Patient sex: M
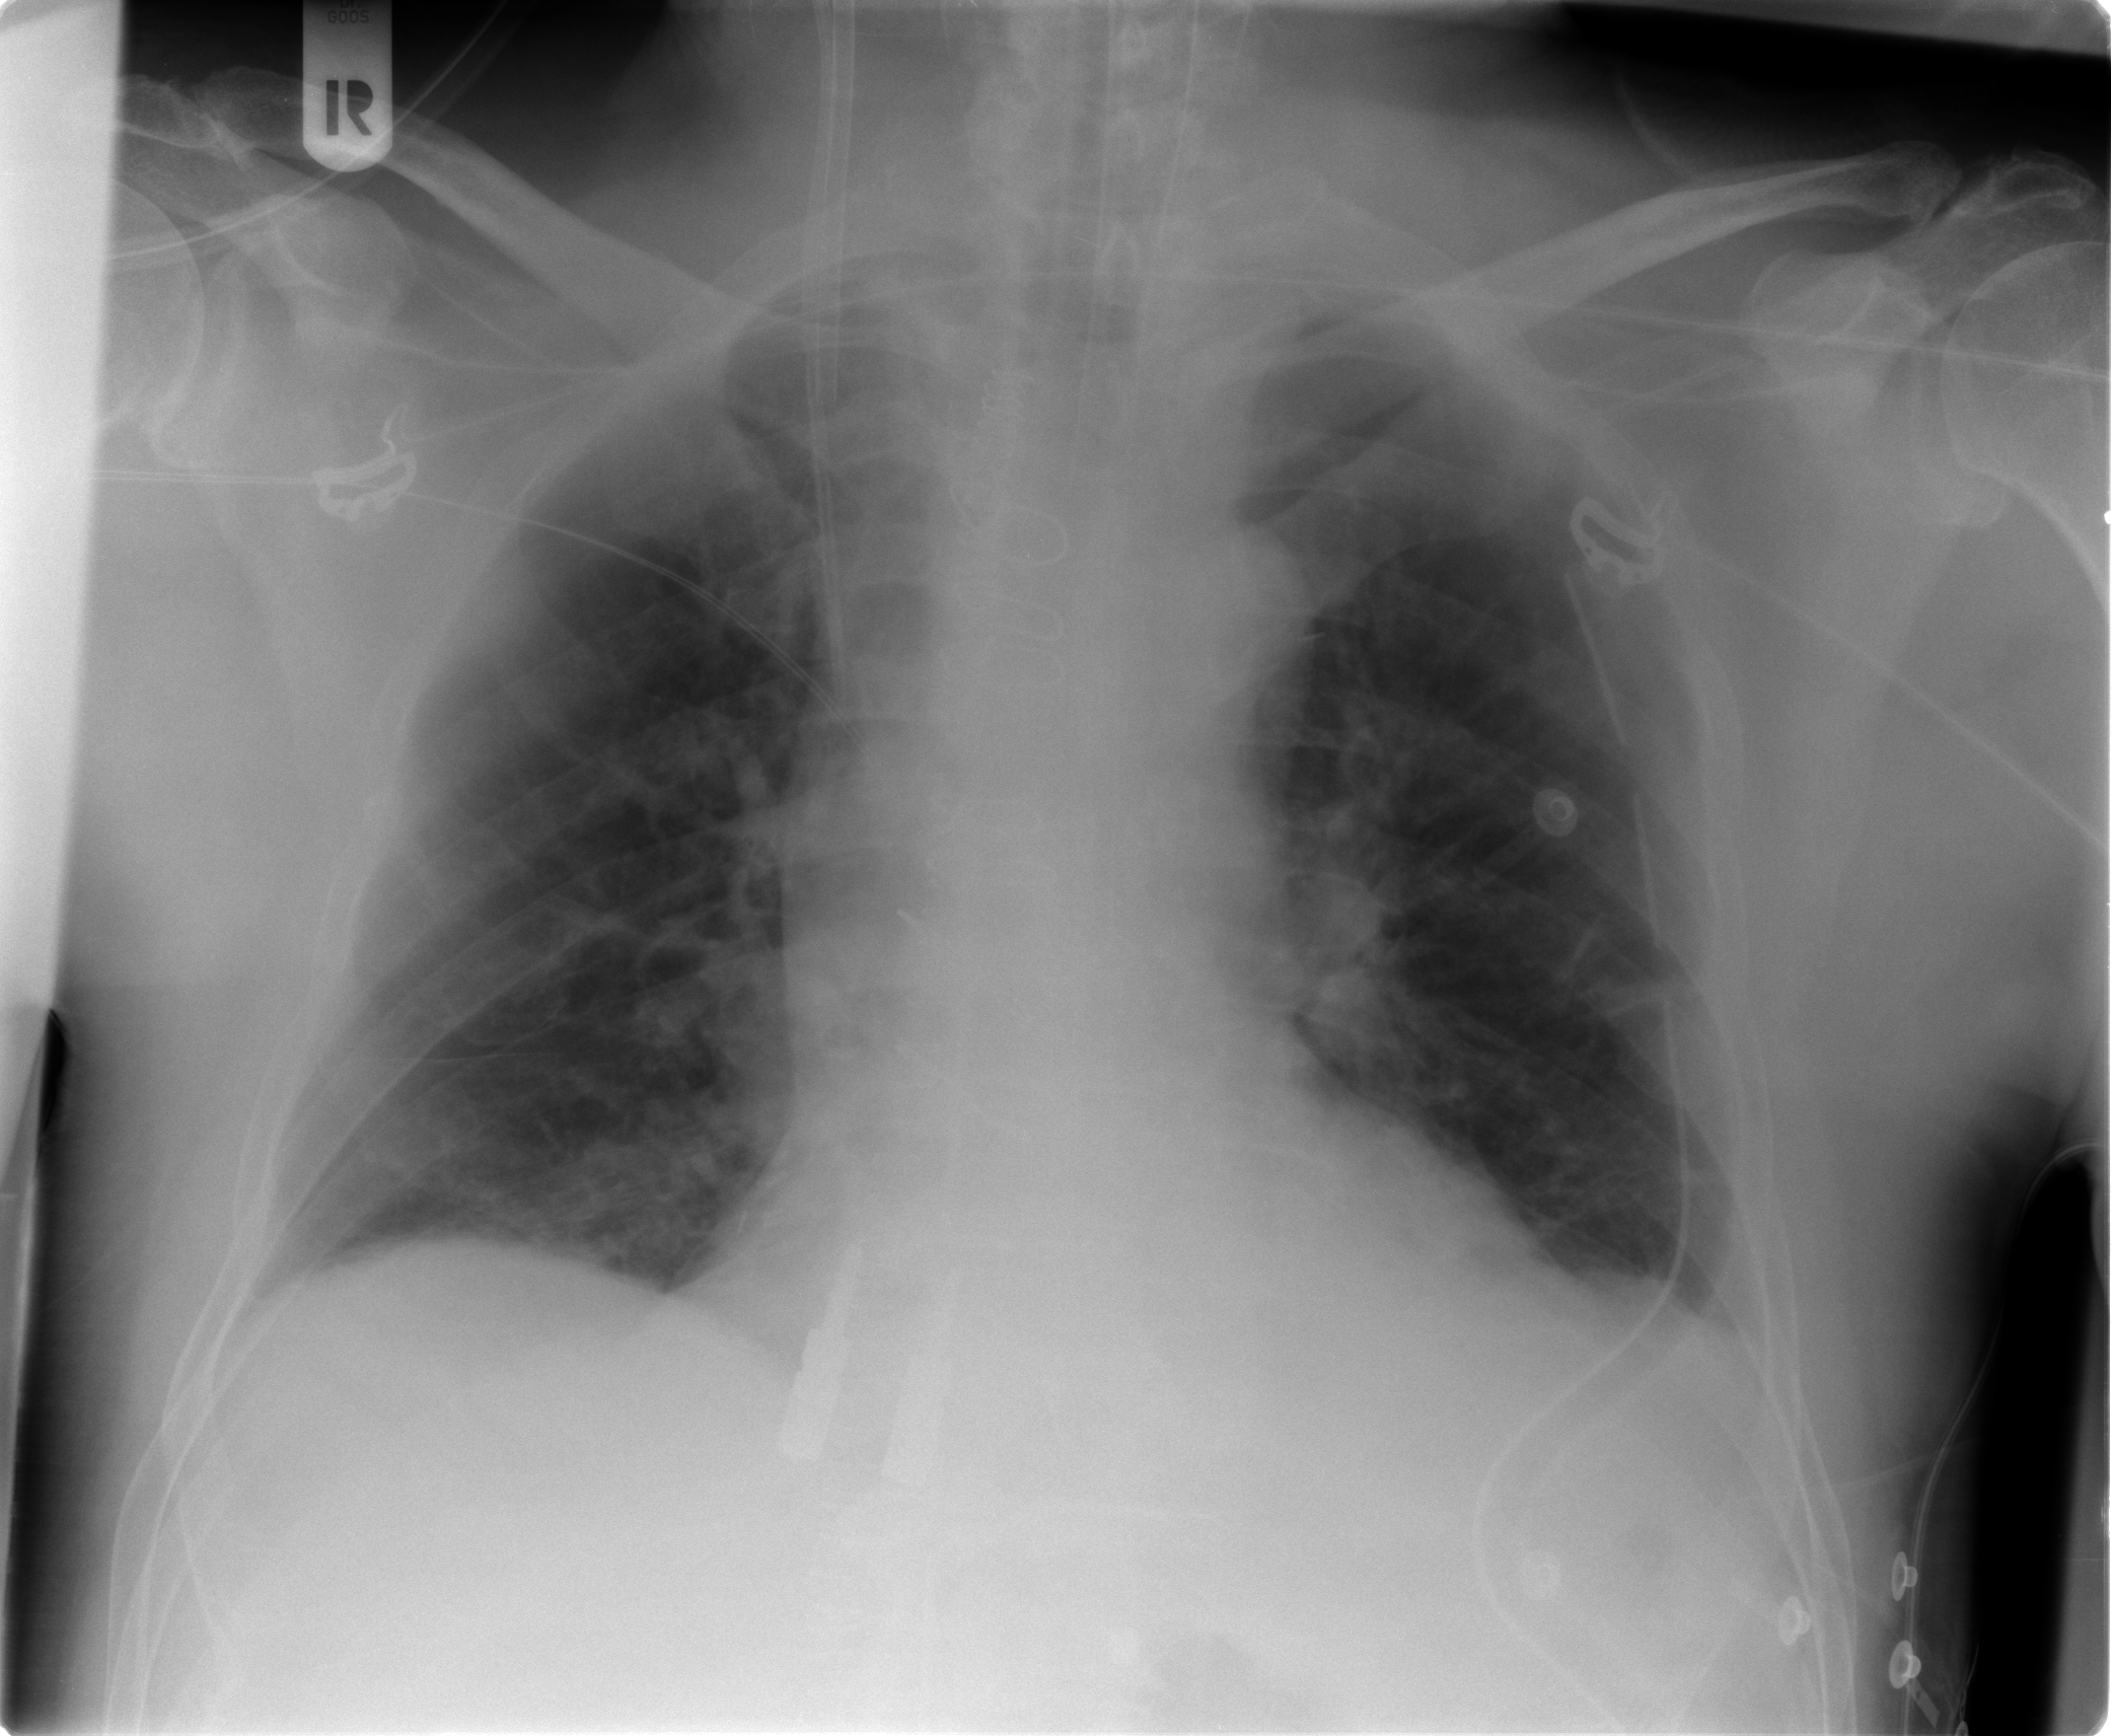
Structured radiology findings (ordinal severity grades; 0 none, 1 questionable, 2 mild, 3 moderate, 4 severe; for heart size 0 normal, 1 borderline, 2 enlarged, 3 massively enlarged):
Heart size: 0
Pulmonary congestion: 2
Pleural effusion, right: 0
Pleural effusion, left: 0
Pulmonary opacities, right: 0
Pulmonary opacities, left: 0
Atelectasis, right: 2
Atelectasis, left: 2